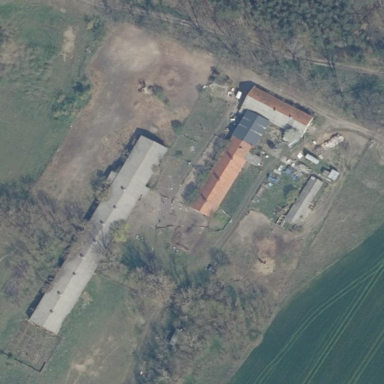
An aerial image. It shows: Farmyard area.